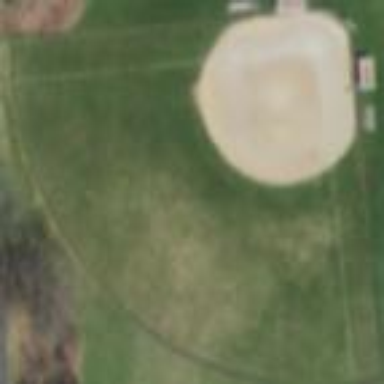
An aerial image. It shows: Baseball pitch for leisure land.